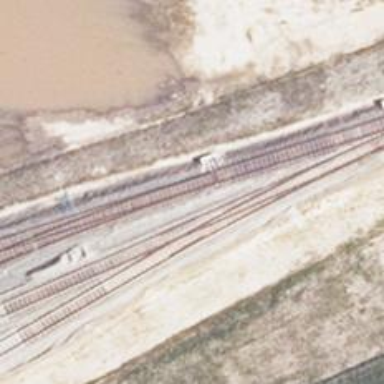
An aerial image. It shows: Electrified railway with contact line running along embankment.